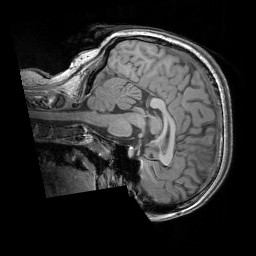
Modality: T1w
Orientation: sagittal